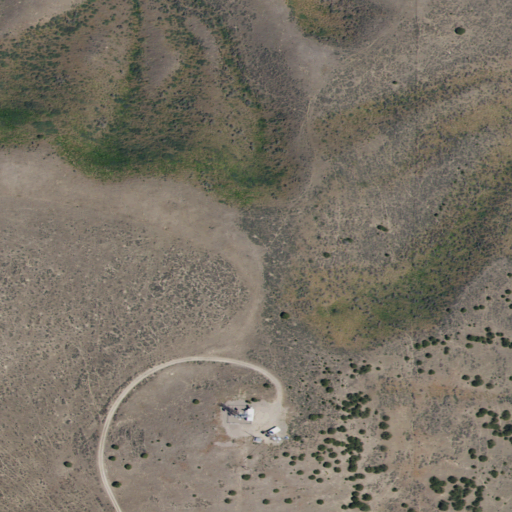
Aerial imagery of mountain in Idaho named Paps Mountain containing shrub, grassland, and open development